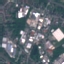
Land use / land cover: Industrial